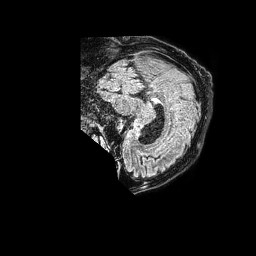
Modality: FLAIR
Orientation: sagittal
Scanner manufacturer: philips
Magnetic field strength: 1.5 T
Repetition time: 4.8 s
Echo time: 0.3153 s